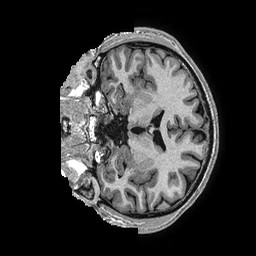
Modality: T1w
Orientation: coronal
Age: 36
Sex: male
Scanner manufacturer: ge
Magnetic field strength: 3 T
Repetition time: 0.006952 s
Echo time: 0.00292 s